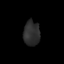
Tissue: lung
Cell type: Epithelial cells
Senescence score: 0.2409
Nuclear area (px): 399
Mean DAPI intensity: 44.564